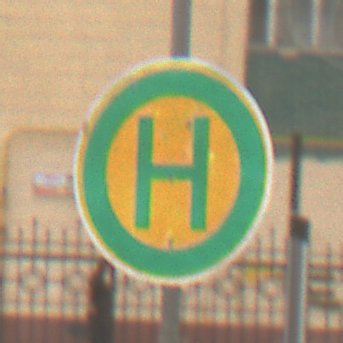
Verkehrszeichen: Haltestelle
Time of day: MorningAfternoon
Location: Outdoor (Urban)
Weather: Overcast
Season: NotSpecified
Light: Natural